Current action and preconditions to check: trajectory_clear

Your task: For each precondition in the list above, predict whether it will hold at this action.

Consider the current scene as observed from the mobile robot's camera, and analyze the predicted future states of all dynamic agents (e.g., people, animals, vehicles, or any moving entities) within the NEXT SECOND.

IMPORTANT: Only answer "very likely" if you are absolutely certain—based on strong, clear evidence—that a dynamic agent will violate the precondition in the predicted future state. Do NOT answer "very likely" for unlikely, ambiguous, or low-probability risks.

Ask yourself for each precondition: Is there a high probability, with clear and convincing evidence, that the predicted future states of any dynamic agent will interfere with the predicted future state of the currently executing action within the NEXT SECOND, causing that precondition to fail?

Assess the risk level based on these predictions. Use "likely" or "very likely" if motions create a clear risk of interference.

Use "neutral" or "improbable" if agents are nearby but their predicted paths are clearly diverging or non-conflicting.

Failure Risk Categories: "very improbable", "improbable", "neutral", "likely", "very likely"

Answer Format: Output ONLY the probability_of_failure value from these categories: "very improbable", "improbable", "neutral", "likely", "very likely"

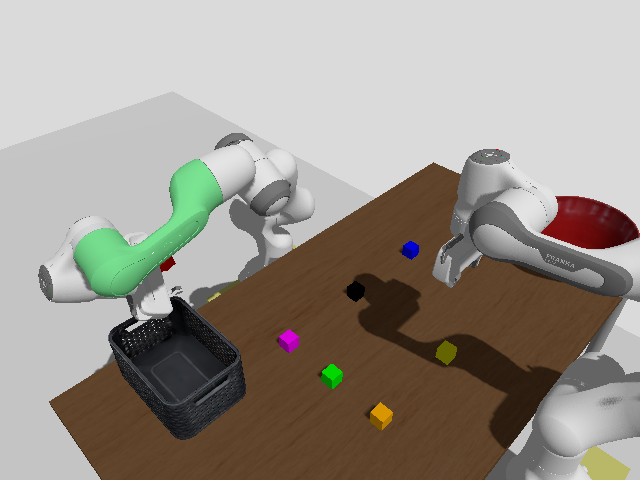

Answer: very improbable